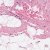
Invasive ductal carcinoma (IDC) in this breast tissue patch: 0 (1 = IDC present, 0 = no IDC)